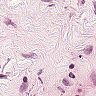
Metastatic tissue present: no